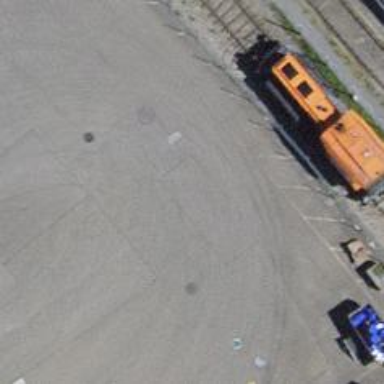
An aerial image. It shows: Railway switch.